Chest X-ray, AP view. Patient: 60 years old, sex M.
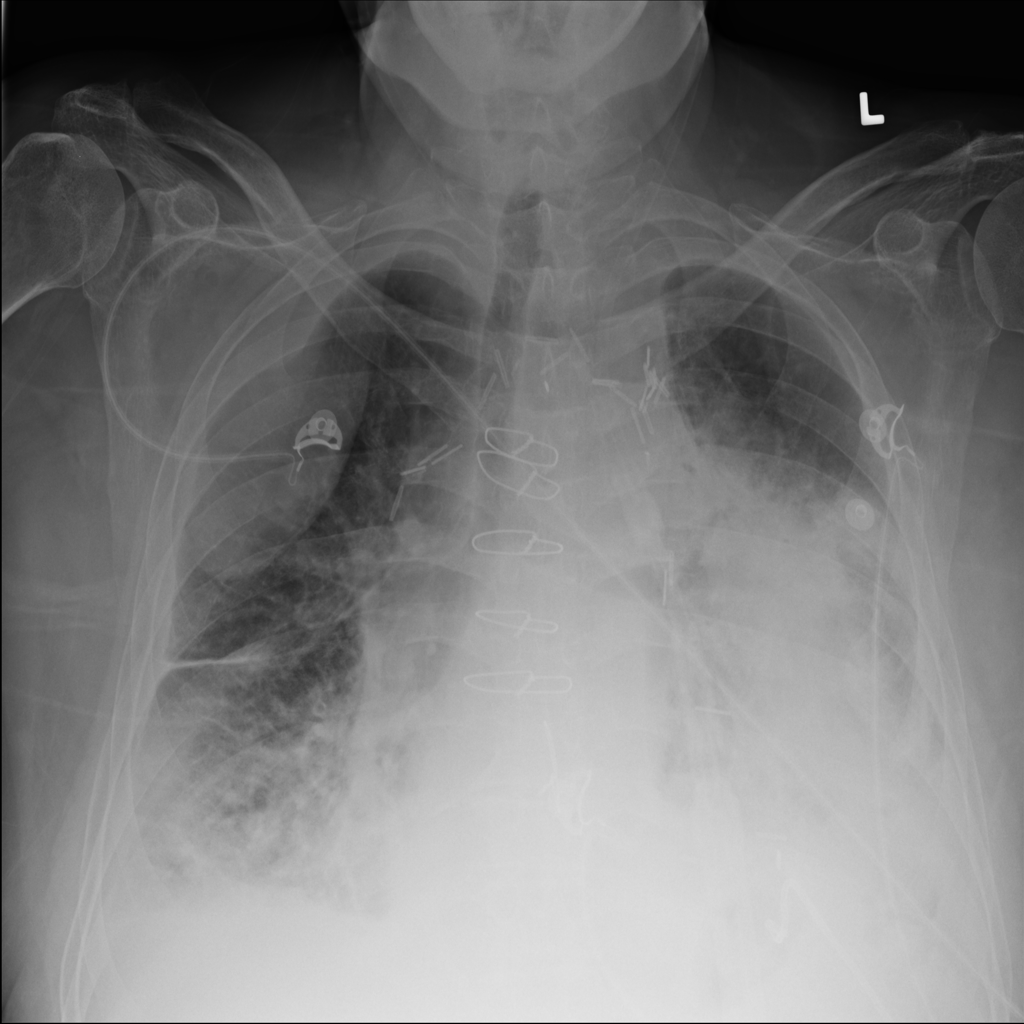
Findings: Consolidation, Infiltration